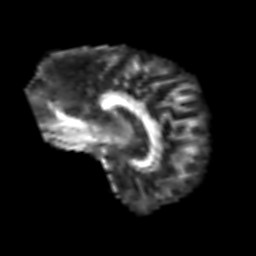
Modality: FA
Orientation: sagittal
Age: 56
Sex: male
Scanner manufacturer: siemens
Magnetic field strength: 3 T
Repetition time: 3.2 s
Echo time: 0.081 s